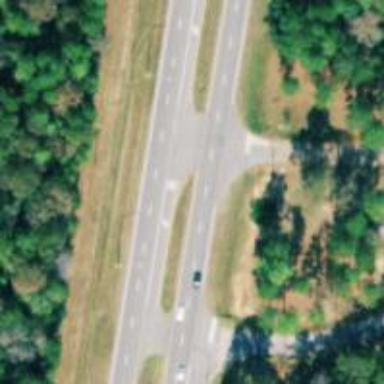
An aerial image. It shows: Trunk link highway.